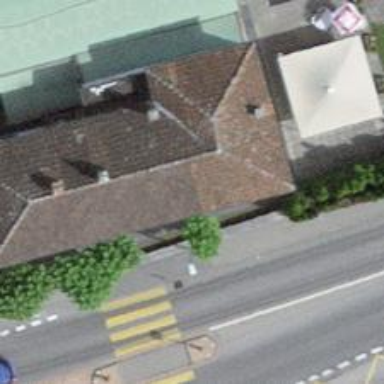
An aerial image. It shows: Restaurant.